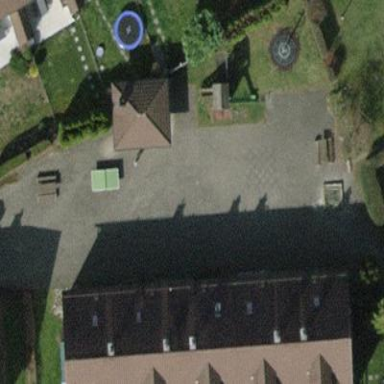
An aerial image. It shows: Playground area for leisure activities on the land.